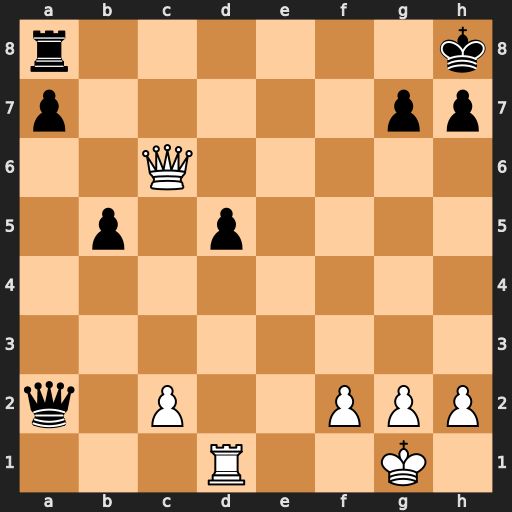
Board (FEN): r6k/p5pp/2Q5/1p1p4/8/8/q1P2PPP/3R2K1
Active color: w
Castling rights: -
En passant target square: -
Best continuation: Qxa8#